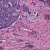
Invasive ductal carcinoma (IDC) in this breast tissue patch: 1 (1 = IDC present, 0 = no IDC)